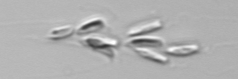
Label: Dinobryon